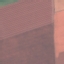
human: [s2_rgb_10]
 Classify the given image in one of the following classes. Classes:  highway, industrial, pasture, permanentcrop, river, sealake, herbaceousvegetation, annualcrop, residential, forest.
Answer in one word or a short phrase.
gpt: AnnualCrop